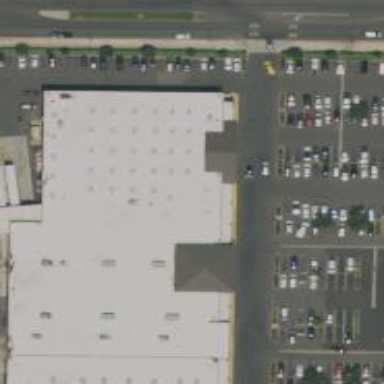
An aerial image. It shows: Supermarket.